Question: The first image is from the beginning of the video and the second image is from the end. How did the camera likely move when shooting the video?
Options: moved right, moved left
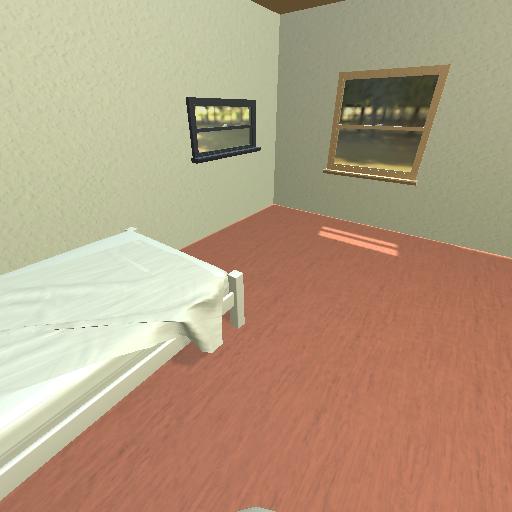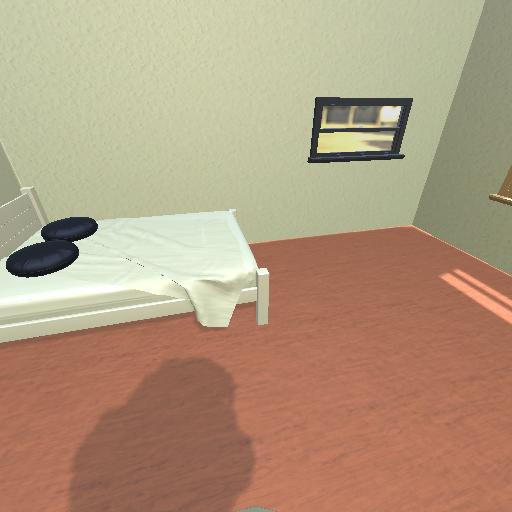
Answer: moved right